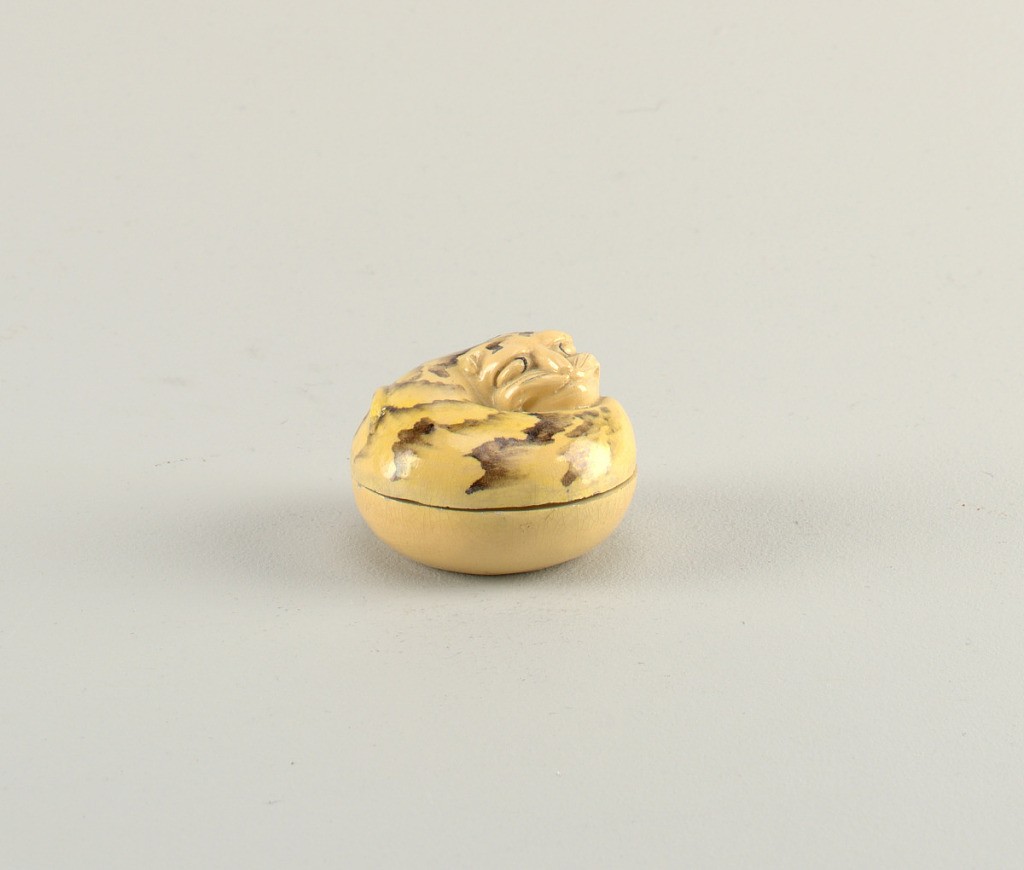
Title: Box and lid
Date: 19th century
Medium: Stoneware, glazed enamel
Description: Cover of curled-up cat with the head in high relief, decorated with black and yellow enamel markings.  Ground glaze of small crackle orange-yellow.